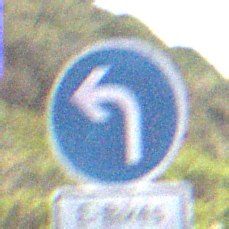
Verkehrszeichen: VorgeschriebeneFahrtrichtungLinks
Zusatzzeichen unten: BesondereFahrzeugeUndTransportgueter13
Umgebung: Outdoor, RoadRail
Tageszeit: MorningAfternoon
Wetter: PartlyCloudy
Licht: Natural
Jahreszeit: NotSpecified
Kontrast: HighContrast